Aerial crown-view tile of a tropical tree (Barro Colorado Island, Panama), acquired 20241112:
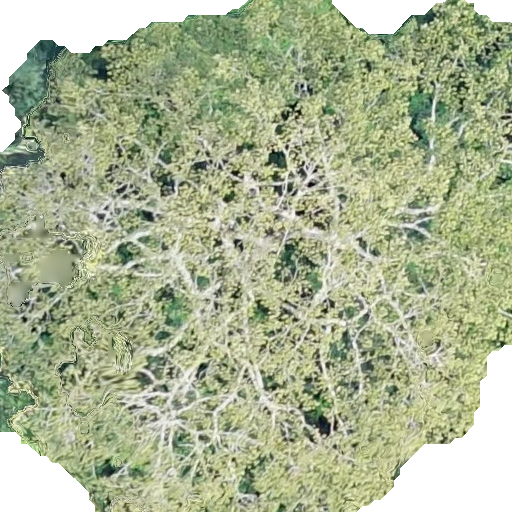
Species: Sterculia apetala
GBIF accepted scientific name: Sterculia apetala
Crown area: 410.278 m²